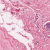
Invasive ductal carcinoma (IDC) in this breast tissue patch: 0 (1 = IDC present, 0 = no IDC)